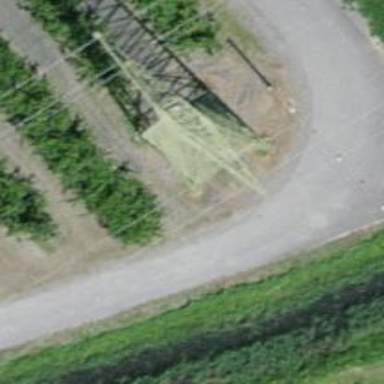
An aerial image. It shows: Power tower.